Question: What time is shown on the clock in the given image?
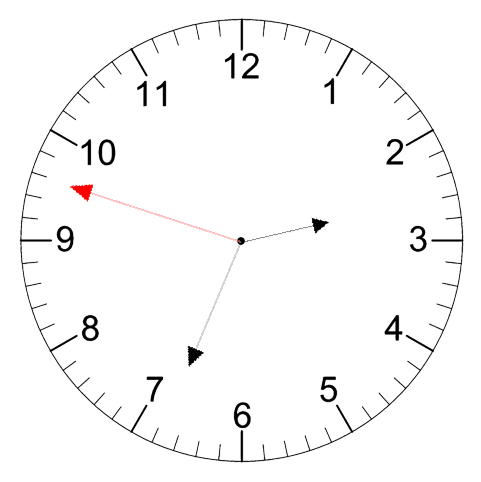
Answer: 02:33:48